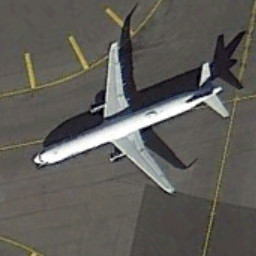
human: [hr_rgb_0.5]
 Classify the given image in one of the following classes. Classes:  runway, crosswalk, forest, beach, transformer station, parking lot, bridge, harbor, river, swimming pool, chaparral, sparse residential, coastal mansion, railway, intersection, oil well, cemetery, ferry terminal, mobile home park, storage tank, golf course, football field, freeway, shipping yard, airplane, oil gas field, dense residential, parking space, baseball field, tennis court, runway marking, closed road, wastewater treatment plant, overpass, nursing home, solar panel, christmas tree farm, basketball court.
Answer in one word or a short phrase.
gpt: airplane